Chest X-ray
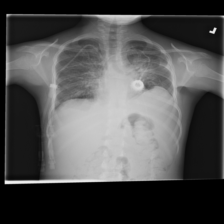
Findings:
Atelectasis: negative
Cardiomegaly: negative
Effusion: positive
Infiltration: positive
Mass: positive
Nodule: negative
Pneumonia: negative
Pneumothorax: negative
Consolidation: negative
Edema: negative
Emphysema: negative
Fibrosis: negative
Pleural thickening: negative
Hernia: negative